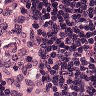
Metastatic tissue present: no